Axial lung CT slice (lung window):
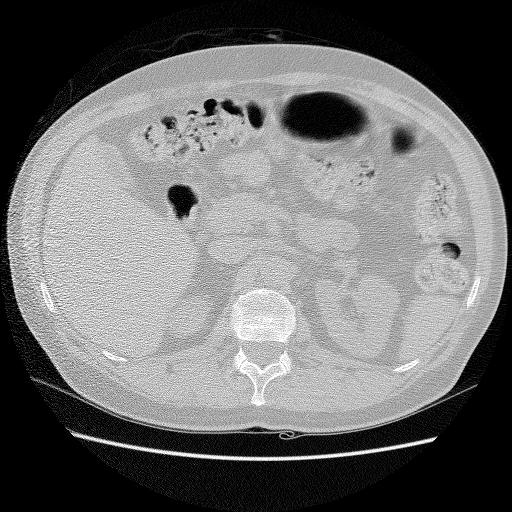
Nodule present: no